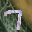
Label: 7